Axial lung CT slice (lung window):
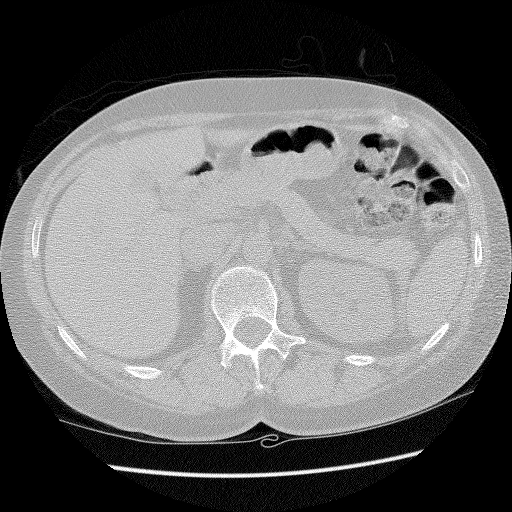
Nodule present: no